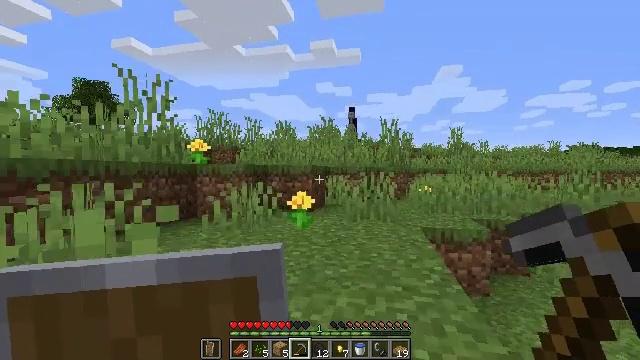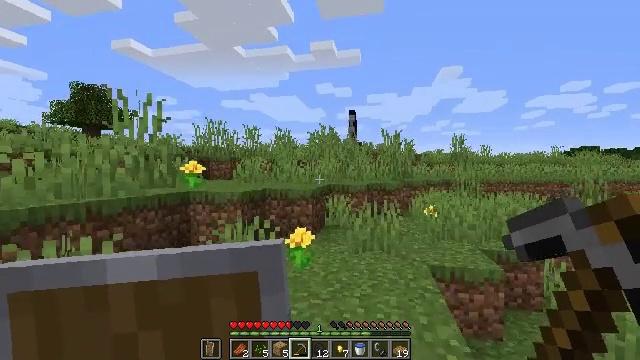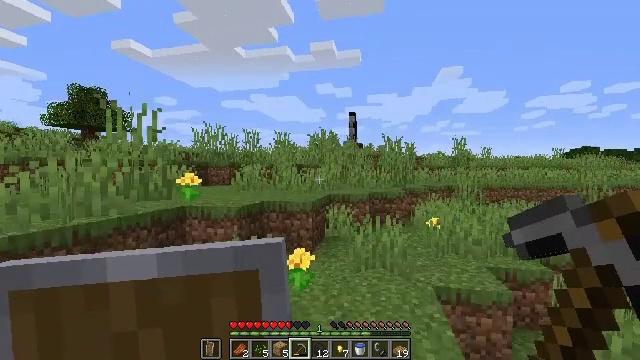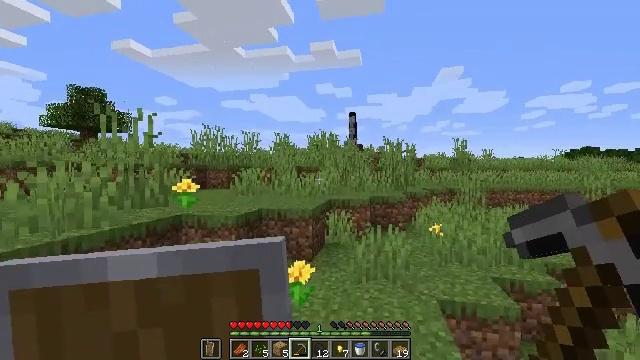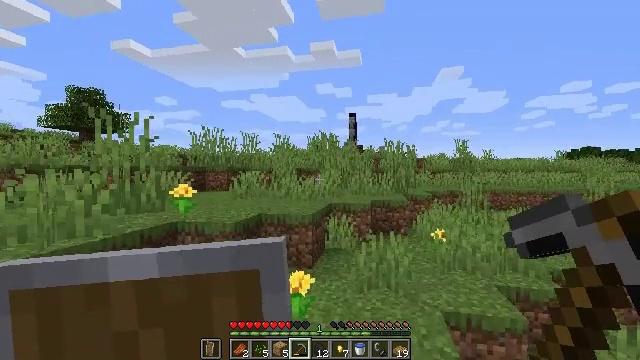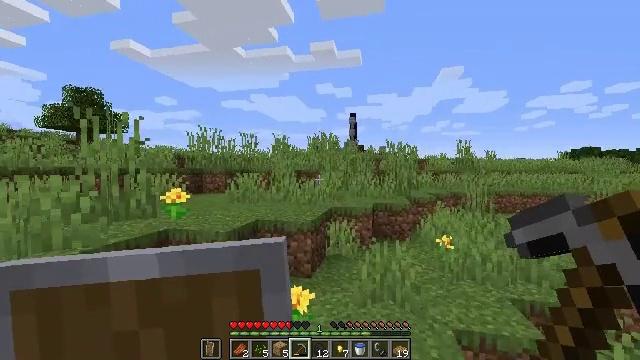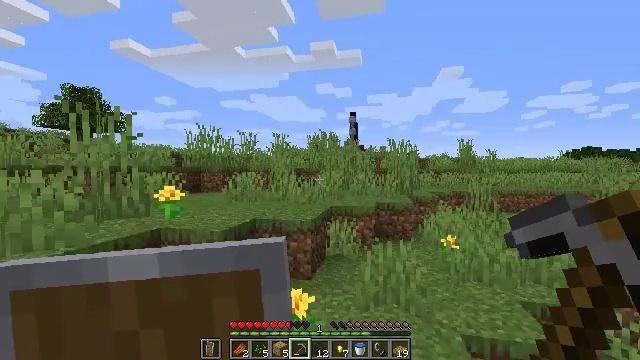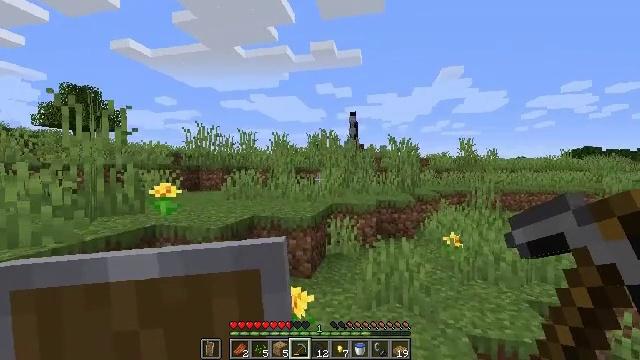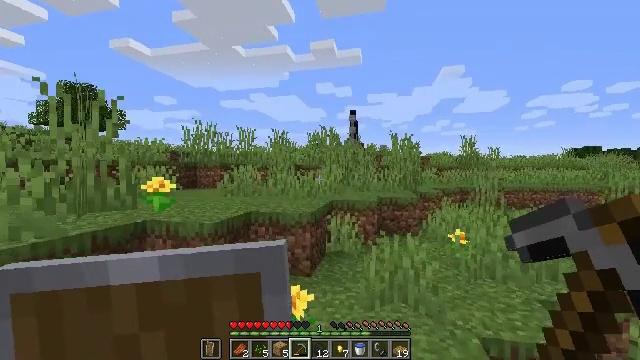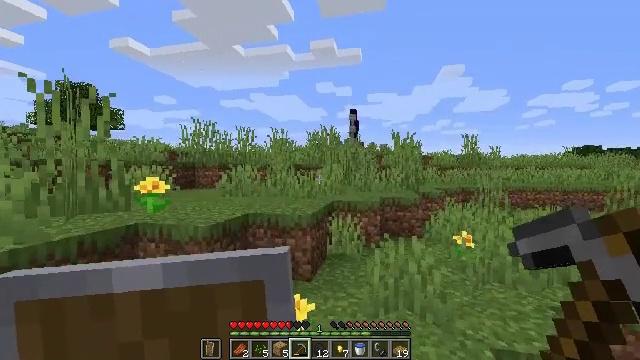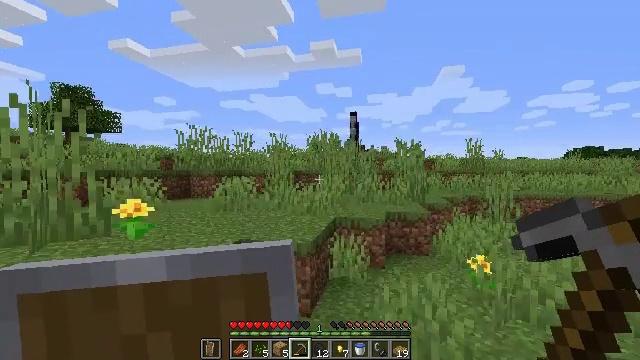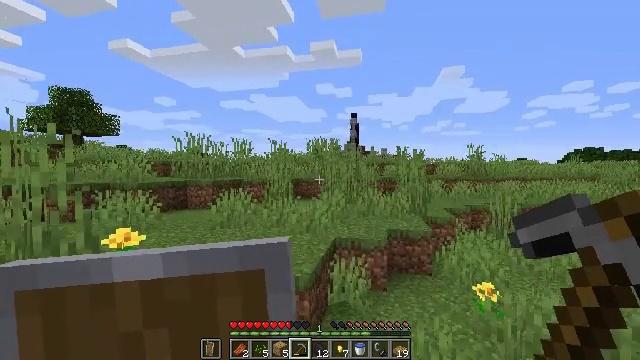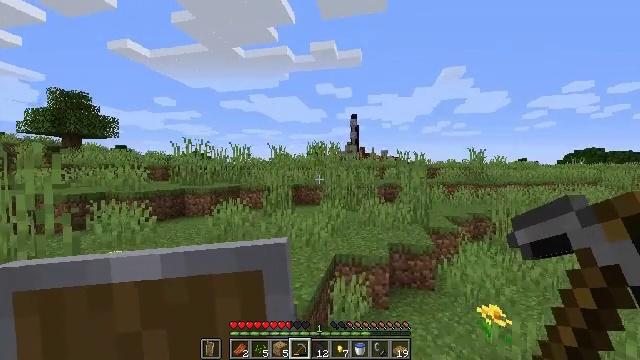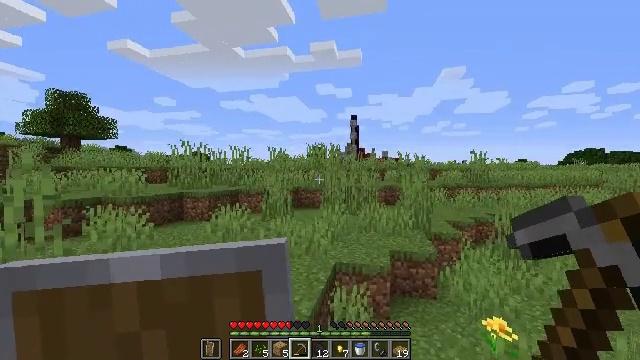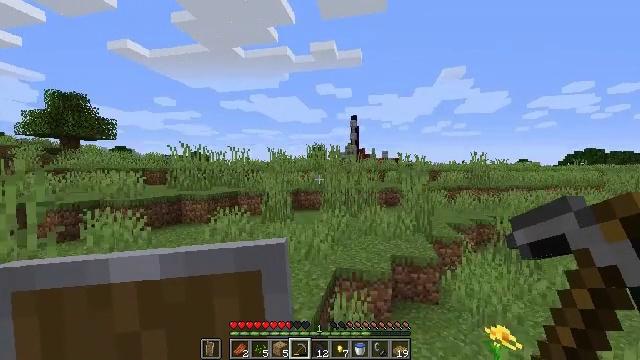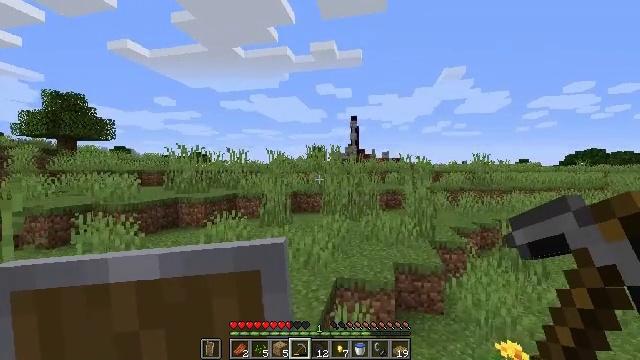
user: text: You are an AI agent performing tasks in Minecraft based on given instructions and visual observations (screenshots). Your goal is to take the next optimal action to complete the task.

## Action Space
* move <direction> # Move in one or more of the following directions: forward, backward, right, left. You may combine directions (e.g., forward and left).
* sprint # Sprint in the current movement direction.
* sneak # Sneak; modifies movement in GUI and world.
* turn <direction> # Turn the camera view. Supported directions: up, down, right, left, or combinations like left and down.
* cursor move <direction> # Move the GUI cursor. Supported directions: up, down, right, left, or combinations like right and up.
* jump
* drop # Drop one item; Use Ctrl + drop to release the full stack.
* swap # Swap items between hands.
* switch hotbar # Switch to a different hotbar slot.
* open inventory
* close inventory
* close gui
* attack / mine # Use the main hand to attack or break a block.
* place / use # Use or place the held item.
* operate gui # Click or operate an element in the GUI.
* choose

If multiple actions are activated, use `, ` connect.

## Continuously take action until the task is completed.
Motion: motion action
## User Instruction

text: Mine magma blocks for light and decoration.
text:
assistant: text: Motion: move forward, jump
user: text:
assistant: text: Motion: move forward, jump
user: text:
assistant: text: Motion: move forward, jump
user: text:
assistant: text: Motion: move forward, jump
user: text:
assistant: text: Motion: move forward, jump
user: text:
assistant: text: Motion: move forward, jump
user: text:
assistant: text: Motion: move forward, jump
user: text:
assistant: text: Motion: move forward, jump
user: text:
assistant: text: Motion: move forward, jump
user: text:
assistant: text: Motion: move forward, jump
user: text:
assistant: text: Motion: move forward, jump
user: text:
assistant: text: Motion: move forward, jump
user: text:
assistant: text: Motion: move forward, jump
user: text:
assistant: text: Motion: move forward, jump
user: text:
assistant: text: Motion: move forward, jump
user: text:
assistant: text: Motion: move forward, jump
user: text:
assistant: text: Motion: move forward, jump
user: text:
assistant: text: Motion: move forward, jump
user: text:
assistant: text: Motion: move forward, jump
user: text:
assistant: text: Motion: move forward, jump
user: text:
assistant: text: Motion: move forward, jump
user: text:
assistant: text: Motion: move forward, jump
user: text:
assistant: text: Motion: move forward, jump
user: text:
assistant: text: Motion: move forward, jump
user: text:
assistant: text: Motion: move forward, jump
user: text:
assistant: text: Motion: move forward, jump
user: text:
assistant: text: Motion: move forward, jump
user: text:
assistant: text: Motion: move forward, jump
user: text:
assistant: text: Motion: move forward, jump
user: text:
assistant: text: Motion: move forward, jump